Question: I am trying to create sliding navigation with off-page effect however I'm stuck with some CSS.
Here's the JSFIDDLE: <URL>
1. My first issue is that the + (plus button) won't toggle with - (minus button) my jQuery is working I am confident that this is a CSS/HTML issue.
2. The (+) plus button was not properly place on the links. It should be on the PORTFOLIO and ABOUT US link. Though my HTML is right this won't show up right. See my Markup: MENU <ul id="toggle">
<li>
<div class="active">
<span class=
"menu-icons home menu-icons fa fa-home"></span>
<a href="#">HOME</a>
</div>
</li>
<li>
<div>
<span class="menu-icons about fa fa-user"></span>
<a href="#">ABOUT US</a> <span class=
"the-btn fa fa-plus"></span>
<ul>
<li>
<a href="#">OUR TEAM</a>
</li>
<li>
<a href="#">OUR SERVICES</a>
</li>
</ul>
</div>
</li>
<li>
<div>
<span class=
"menu-icons portfolio fa fa-briefcase"></span>
<a href="#">PORTFOLIO</a><span class=
"the-btn fa fa-plus"></span>
</div>
<ul>
<li>
<a href="#">WEB DESIGN</a>
</li>
<li>
<a href="#">GRAPHIC DESIGN</a>
</li>
</ul>
</li>
<li>
<div>
<span class=
"menu-icons contact fa fa-envelope"></span>
<a href="#">CONTACT</a>
</div>
</li>
</ul>
</div><a class="toggle-nav fa fa-bars" href="#" id="bars" style=
"font-style: italic"></a>
<h1>TESTING Navigation</h1>
</div><!-- #site-canvas -->
</div><!-- #site-wrapper> -->
3. I am struggling accessing the child unordered list I want to move it a little bit on the left and put some list-style: circle on it however for some reason I can't target it
4. PORTFOLIO <ul>
<li>
<a href="#">WEB DESIGN</a>
</li>
<li>
<a href="#">GRAPHIC DESIGN</a>
</li>
</ul>
</li>
I want it to be like this:

Would you mind helping me with the JSFIDDLE code?
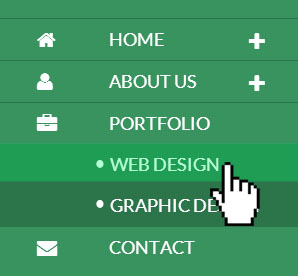
Answer: So, taking a quick look there are a few issues, I will try to point them out in order.
(Just to mention I am trying to help by patching what you have, starting from scratch myself I would probably lay this out, style and JS code it completely differently)
Firstly:
For point 1)
you are trying to select
'''
var $currIcon=$(this).find("span.the-btn > i");
'''
You are not using an i tag, change this to:
'''
var $currIcon=$(this).find("span.the-btn");
'''
EDIT: also change the other reference too.
'''
$("span.the-btn").not($currIcon).addClass('fa-plus').removeClass('fa-minus');
'''
For point 2)
The CSS for 'span.the-btn' has a margin-top of '-29px', this is pushing the plus button up into the container above. try using a margin-top of '12px'
For point 3)
to access that child list use '#toggle ul li {}'
as it is a ul under toggle
For point 4)
so using:
'''
#toggle ul {
list-style: disc;
}
#toggle ul li {
margin-left: 109px;
}
#toggle ul li a {
margin-left: 0;
}
'''
<URL>
Will give you similar to what you are after. However this will cause problems when you try to create the hover states as you are trying to use the native list style bullets this way.
A better way would be to do something along the lines of:
moving the 'a' tag across to line up with the parent title and then add a before pseudo element with a graphic for the bullet you want (img, svg, font-icon, your choice). That way you could still style the 'li' to have a hover state that covers the entire box.
or
use the 'a' tag to fill the whole area so that a click anywhere on the block would take them to the place you want. and create the link text and bullet using further elements, pseudo elements or a mixture of both.